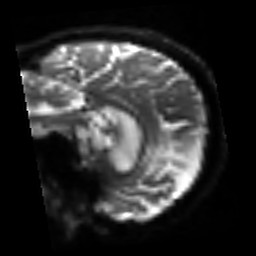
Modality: sbref
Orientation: sagittal
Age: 75
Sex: female
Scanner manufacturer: siemens
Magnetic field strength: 3 T
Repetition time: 3.2 s
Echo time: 0.081 s